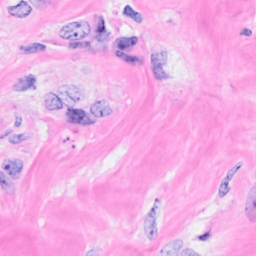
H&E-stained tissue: Breast